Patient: sex M, age 42
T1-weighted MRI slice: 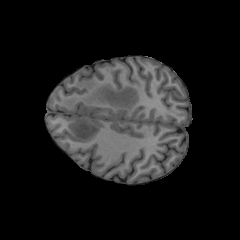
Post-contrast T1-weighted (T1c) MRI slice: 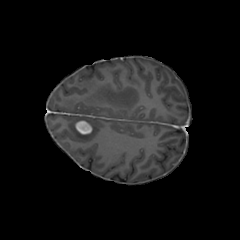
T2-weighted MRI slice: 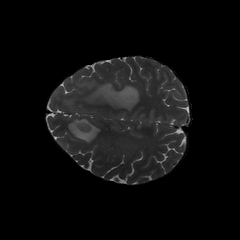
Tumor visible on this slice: yes
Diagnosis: Glioblastoma, IDH-wildtype
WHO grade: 4